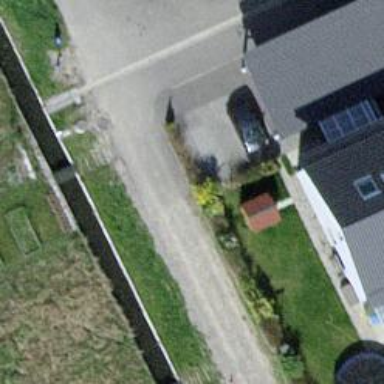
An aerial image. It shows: Hedge acting as barrier.